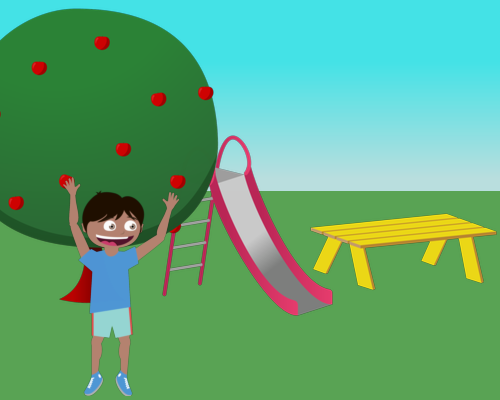
medium apple tree on left side and a large boy jumping looking right and smiling and a medium slide facing right to the right of tree and medium picnic table facing